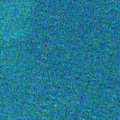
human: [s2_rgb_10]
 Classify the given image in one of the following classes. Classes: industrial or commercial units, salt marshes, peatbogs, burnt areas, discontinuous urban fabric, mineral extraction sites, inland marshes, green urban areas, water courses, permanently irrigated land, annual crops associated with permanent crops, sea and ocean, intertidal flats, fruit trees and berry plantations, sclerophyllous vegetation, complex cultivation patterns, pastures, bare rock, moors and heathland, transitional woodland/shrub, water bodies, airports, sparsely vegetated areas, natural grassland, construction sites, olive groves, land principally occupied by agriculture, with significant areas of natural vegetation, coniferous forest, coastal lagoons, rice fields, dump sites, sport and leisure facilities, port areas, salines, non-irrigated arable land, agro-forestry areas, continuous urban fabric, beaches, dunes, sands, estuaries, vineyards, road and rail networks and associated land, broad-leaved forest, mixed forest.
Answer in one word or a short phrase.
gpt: sea and ocean